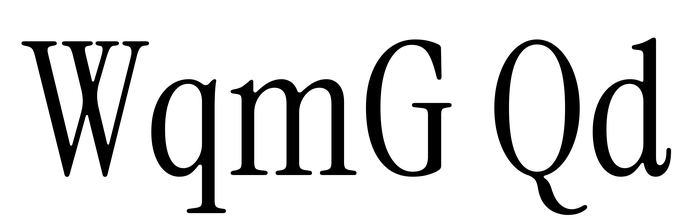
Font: InstrumentSerif-Regular